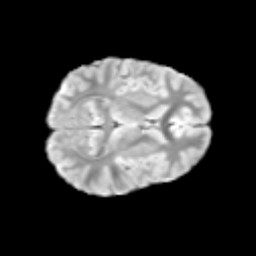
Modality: T2w
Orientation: axial
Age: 9
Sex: male
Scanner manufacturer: siemens
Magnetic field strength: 3 T
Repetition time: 3.8 s
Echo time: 0.07 s